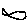
Label: fish